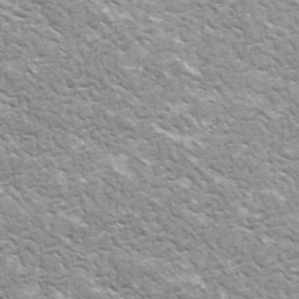
Label: frost